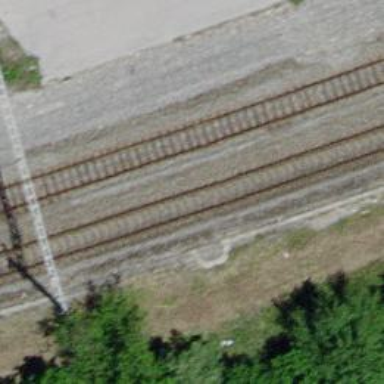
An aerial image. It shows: Single-track electrified railway with contact line.